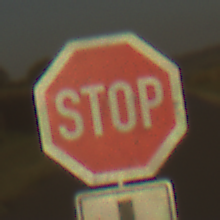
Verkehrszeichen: Stop
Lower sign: VerlaufVorfahrtsstrasse10
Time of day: SunriseSunset
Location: Outdoor (RoadRail)
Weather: Clear
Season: NotSpecified
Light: Natural